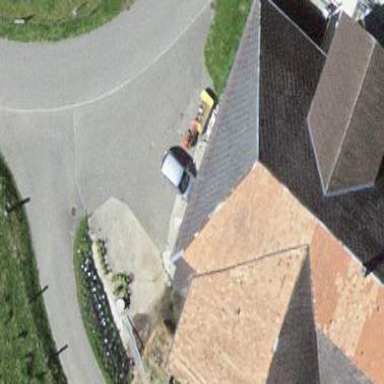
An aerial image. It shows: Farm building.